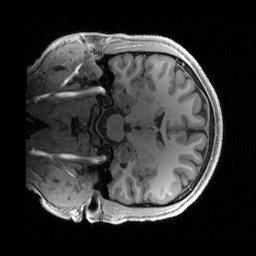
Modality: T1w
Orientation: coronal